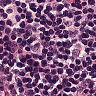
Metastatic tissue present: no